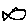
Label: fish